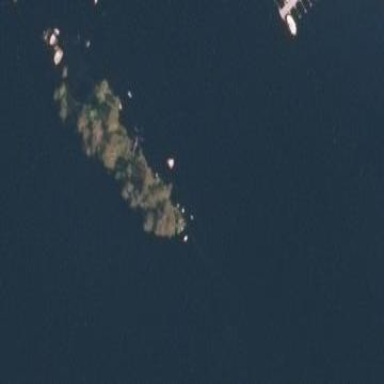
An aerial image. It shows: Islet.